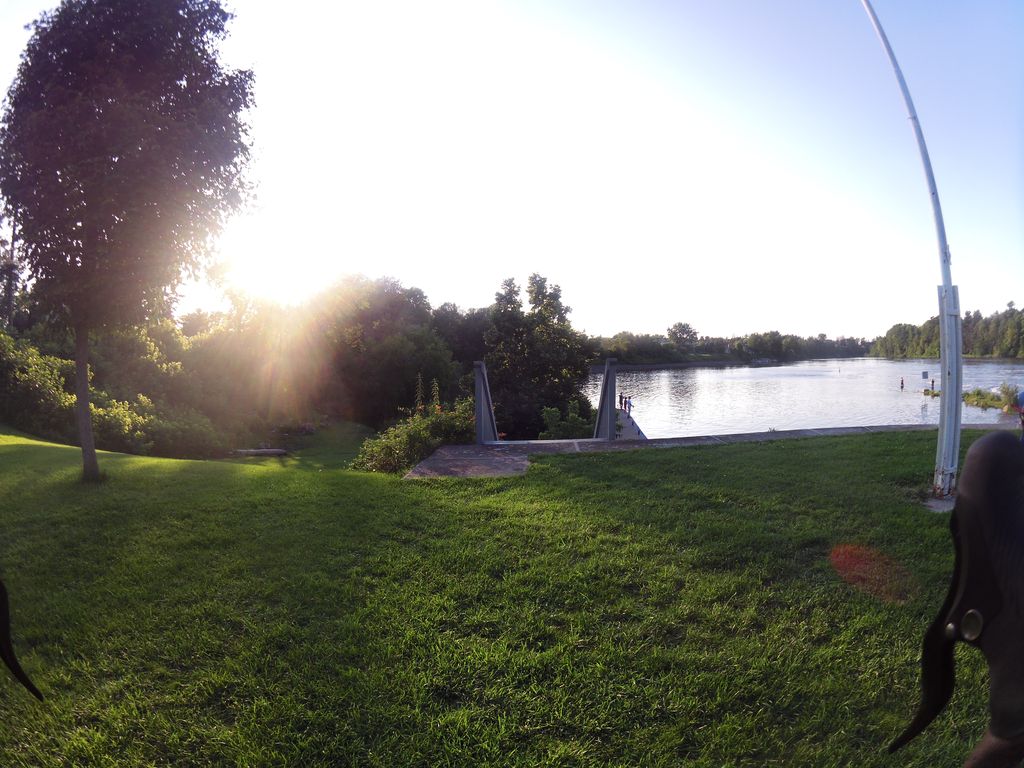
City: ottawa-gatineau